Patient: sex F, age 48
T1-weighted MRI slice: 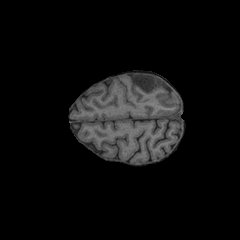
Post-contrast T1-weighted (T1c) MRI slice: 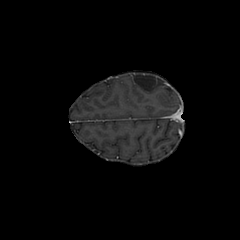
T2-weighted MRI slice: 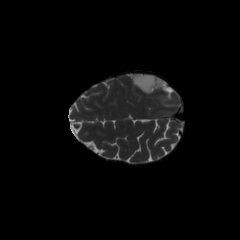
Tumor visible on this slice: yes
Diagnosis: Astrocytoma, IDH-mutant
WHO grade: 3